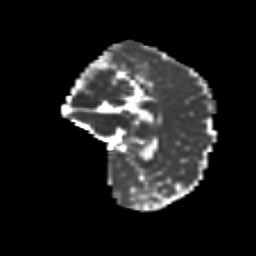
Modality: MD
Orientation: sagittal
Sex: female
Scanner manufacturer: siemens
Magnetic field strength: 3 T
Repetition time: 5 s
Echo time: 0.071 s